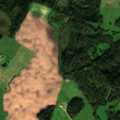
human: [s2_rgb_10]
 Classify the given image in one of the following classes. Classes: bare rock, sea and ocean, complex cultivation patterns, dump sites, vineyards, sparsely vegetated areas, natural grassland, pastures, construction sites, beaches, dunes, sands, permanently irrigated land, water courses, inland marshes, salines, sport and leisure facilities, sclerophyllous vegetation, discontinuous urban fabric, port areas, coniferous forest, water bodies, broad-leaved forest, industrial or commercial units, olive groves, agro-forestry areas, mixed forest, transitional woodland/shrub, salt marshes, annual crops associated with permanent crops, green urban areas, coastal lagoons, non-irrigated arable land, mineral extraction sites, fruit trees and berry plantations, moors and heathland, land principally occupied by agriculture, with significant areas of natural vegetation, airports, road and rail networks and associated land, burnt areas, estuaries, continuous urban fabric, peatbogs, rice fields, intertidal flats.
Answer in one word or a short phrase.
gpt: non-irrigated arable land, pastures, complex cultivation patterns, mixed forest